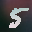
Label: 5